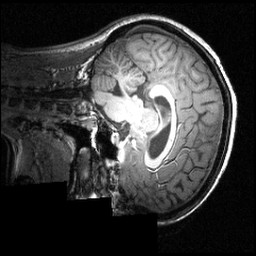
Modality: T1w
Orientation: sagittal
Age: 22
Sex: female
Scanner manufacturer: siemens
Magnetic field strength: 3.951 T
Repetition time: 1.5 s
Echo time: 0.00335 s